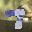
Label: 7